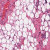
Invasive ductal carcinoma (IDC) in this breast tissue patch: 1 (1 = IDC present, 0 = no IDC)